Question: I can't find the language file for this text on a Rails form:

How can I translate it?
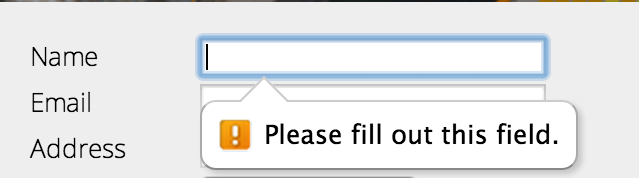
Answer: That's because that "tooltip" is not from Rails, is part of the browser implementation of the HTML5 forms. Maybe you are using HTML5 'required' attribute... It uses your browser's language.
Take a look to <URL> question.